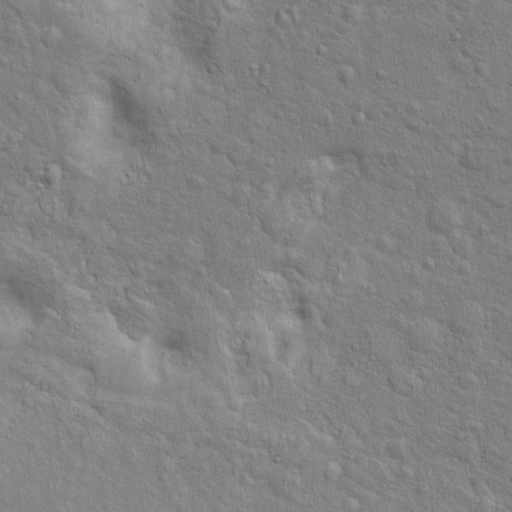
Objects detected: cone, cone, cone